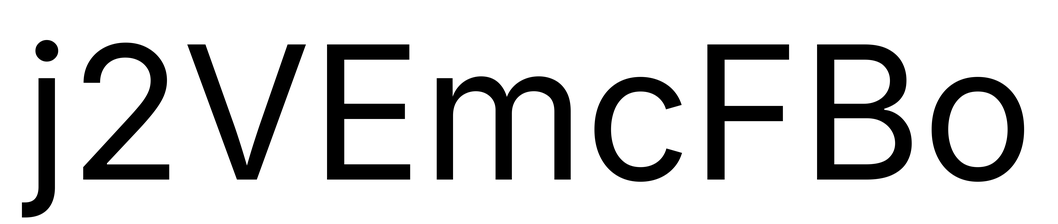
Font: Inter_Regular